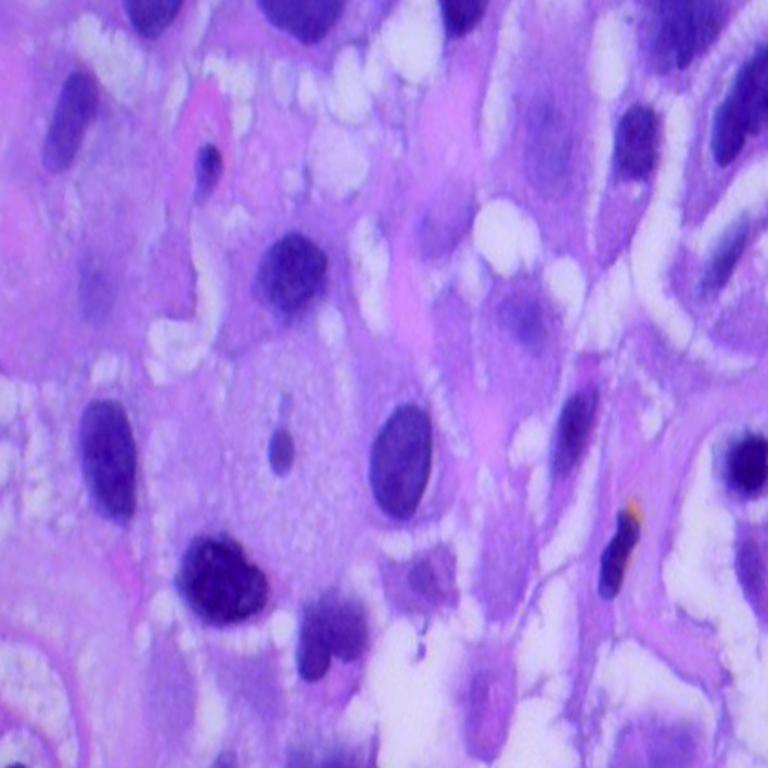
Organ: lung
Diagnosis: squamous carcinomas